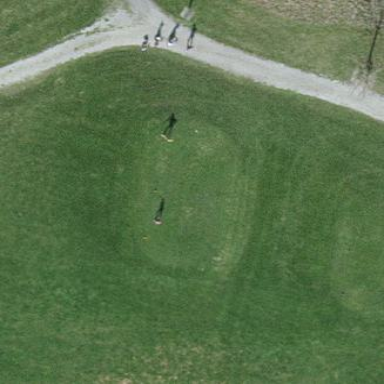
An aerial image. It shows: Golf tee area covered with grass.